Question: I'm having this issue with a self-referencing 1:N relationship-
I'm trying to associate entity A (of type 'new_transaction') with entity B (of the same type).
The association works fine (I've checked in the DB- ''new_relatedTransactionId'' column is updated correctly).
however, the name column (''new_relatedTransactionIdName'') is set to 'NULL', causing the form to display an empty text box...

I've tried the following methods, with no success-
1.
'''
var rel = new Relationship(relationshipName) {PrimaryEntityRole = EntityRole.Referenced};
EntityReferenceCollection relatedEntities = new EntityReferenceCollection();
relatedEntities.Add(relatedTransaction.ToEntityReference());
crmServiceContext.Associate(new_transaction.EntityLogicalName,sourceTransaction.Id,rel,relatedEntities);
'''
2
'''
sourceTransaction.lv_relatedtransactionid = relatedTransaction.ToEntityReference();
crmServiceContext.UpdateObject(sourceTransaction);
'''
3
'''
crmServiceContext.AddLink(sourceTransaction, new Relationship(relationshipName) { PrimaryEntityRole = EntityRole.Referenced }, relatedTransaction);
'''
I've tried switching 'EntityRole.Referenced' and 'EntityRole.Referencing', still no luck there.
Anyone encountered a similar issue?
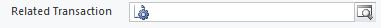
Answer: Option 2 is my preferred method of creating this relationship.
The field ''new_relatedTransactionIdName'' is not stored in the database, you are actually looking at a SQL View.
If this field is 'null' it would indicate that the Primary Field for entity-record referenced by the Guid in new_relatedTransactionId is blank.
Every entity has a text field defined as its Primary Field. The value of this field, which does not have to be a required field so it can end up being blank, is what will show in the text box in your image.
You do not define this value specific to the relationship, it is created when the entity-record is created and/or updated and used wherever that entity is involved in a relationship.